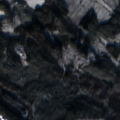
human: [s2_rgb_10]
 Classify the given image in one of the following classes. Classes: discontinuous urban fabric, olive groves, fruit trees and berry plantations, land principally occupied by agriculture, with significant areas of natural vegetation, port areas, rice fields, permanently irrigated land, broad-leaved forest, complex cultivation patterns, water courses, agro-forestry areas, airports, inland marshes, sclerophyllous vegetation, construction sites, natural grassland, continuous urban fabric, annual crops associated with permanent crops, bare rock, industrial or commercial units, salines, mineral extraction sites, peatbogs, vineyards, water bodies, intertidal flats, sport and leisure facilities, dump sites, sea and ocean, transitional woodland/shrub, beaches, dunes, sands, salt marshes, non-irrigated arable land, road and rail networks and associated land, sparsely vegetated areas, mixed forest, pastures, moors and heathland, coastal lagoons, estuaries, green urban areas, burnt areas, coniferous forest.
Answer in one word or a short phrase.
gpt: non-irrigated arable land, coniferous forest, mixed forest, transitional woodland/shrub